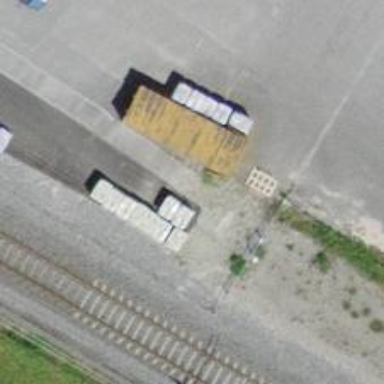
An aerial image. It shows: Abandoned railway spur.